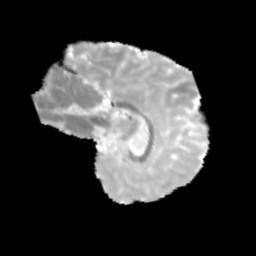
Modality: MD
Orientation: sagittal
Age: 10
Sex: male
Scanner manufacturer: siemens
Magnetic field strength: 3 T
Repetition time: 3.8 s
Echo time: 0.07 s